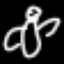
Label: angel